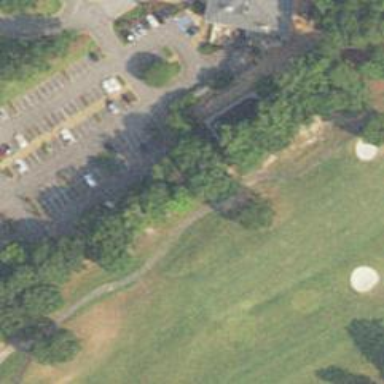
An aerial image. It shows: Path for golf carts.